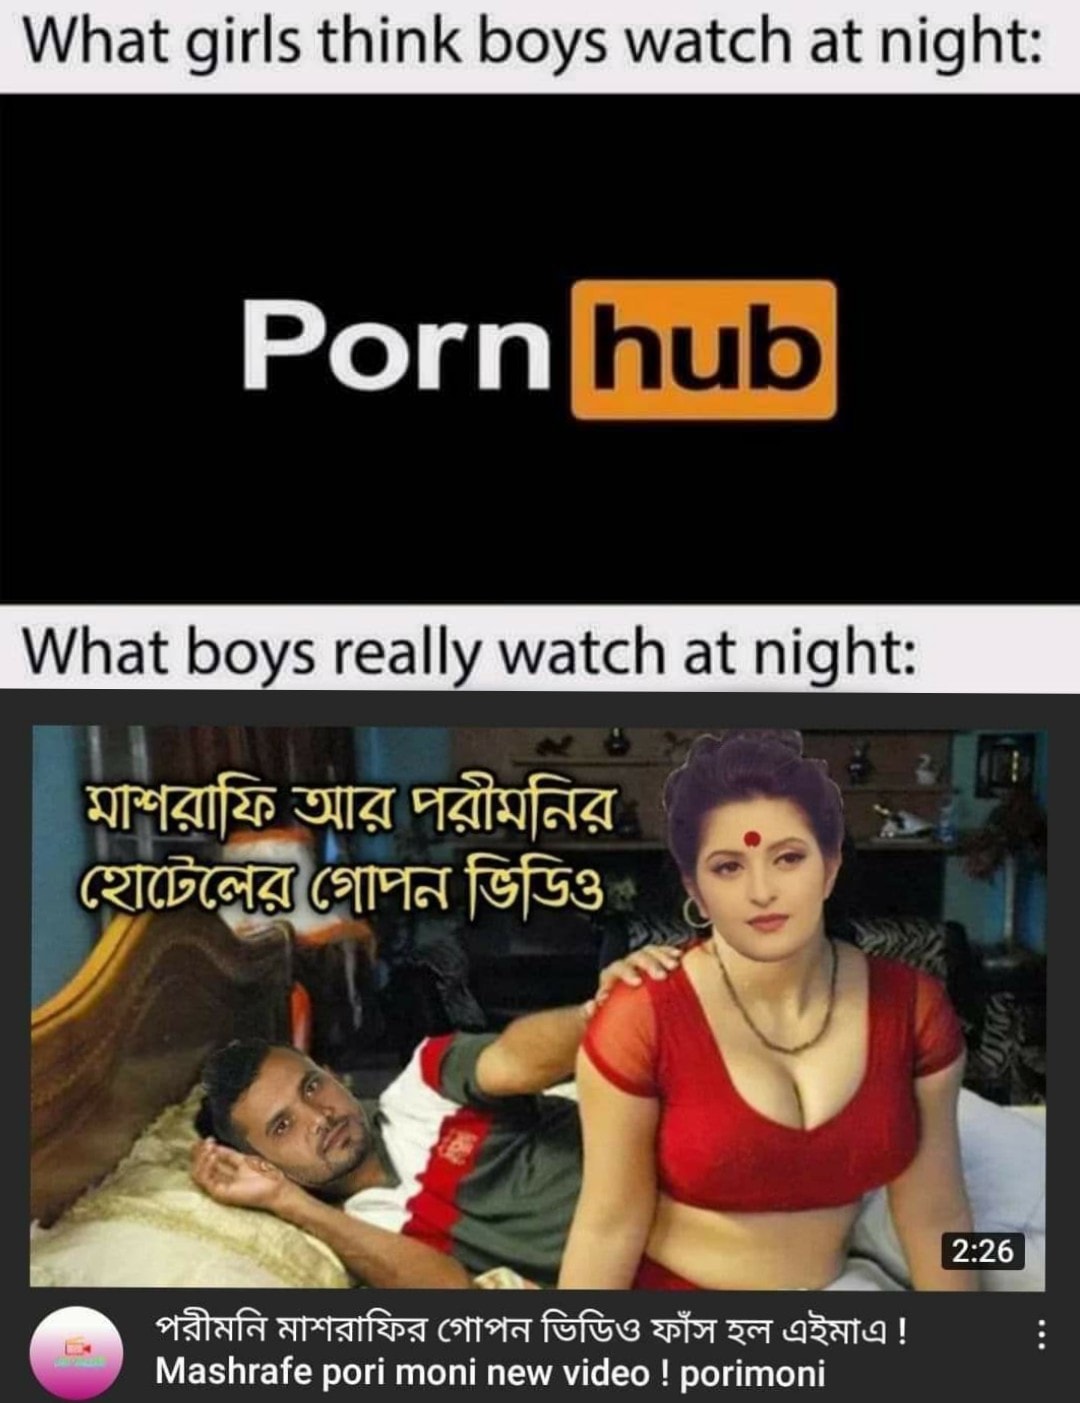
Caption: What girls think boys watch at night:   Pornhub   What boys really watch at night:    মাশরাফি আর পরীমনির হোটেলের গোপন ভিডিও    পরীমনি মাশরাফির গোপন ভিডিও ফাঁস হল এইমাত্র   !      Mashrafe pori moni new video ! porimoni
Label: non-hate